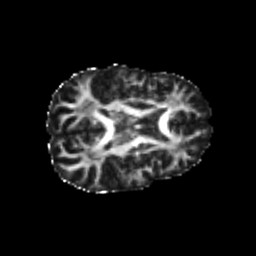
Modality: FA
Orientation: axial
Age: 23
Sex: female
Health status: healthy
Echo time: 0.074 s